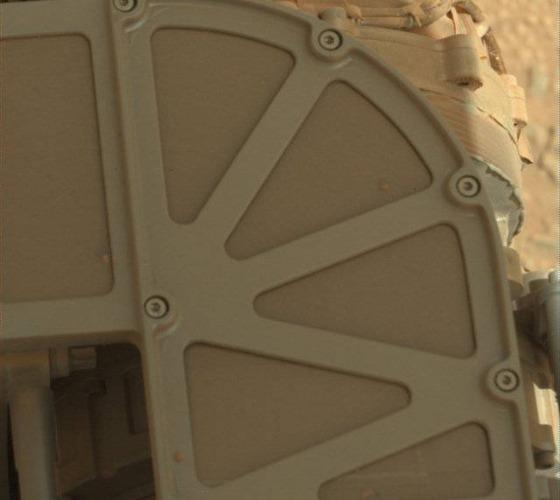
Terrain classes present: Background, Gravel / Sand / Soil